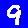
Digit: 9